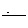
Label: line